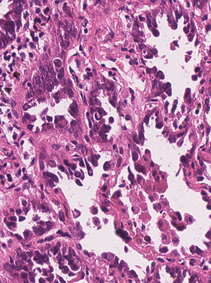
Tumor epithelial tissue: yes
Tumor-associated stroma tissue: yes
Normal tissue: no